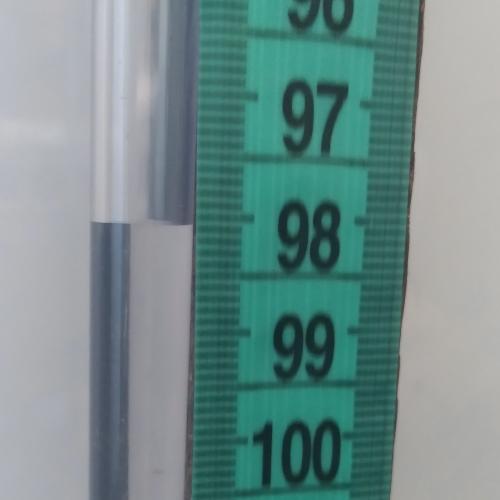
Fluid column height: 98.1 cm